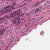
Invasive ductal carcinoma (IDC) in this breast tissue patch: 0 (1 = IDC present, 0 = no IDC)